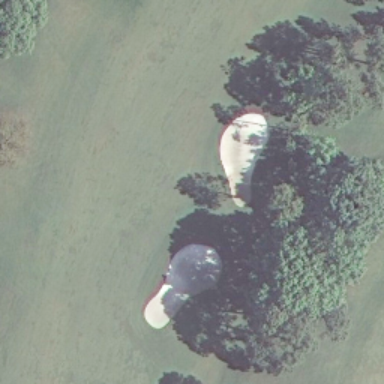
This is a part of a golf course with turfs and some bunkers and trees .